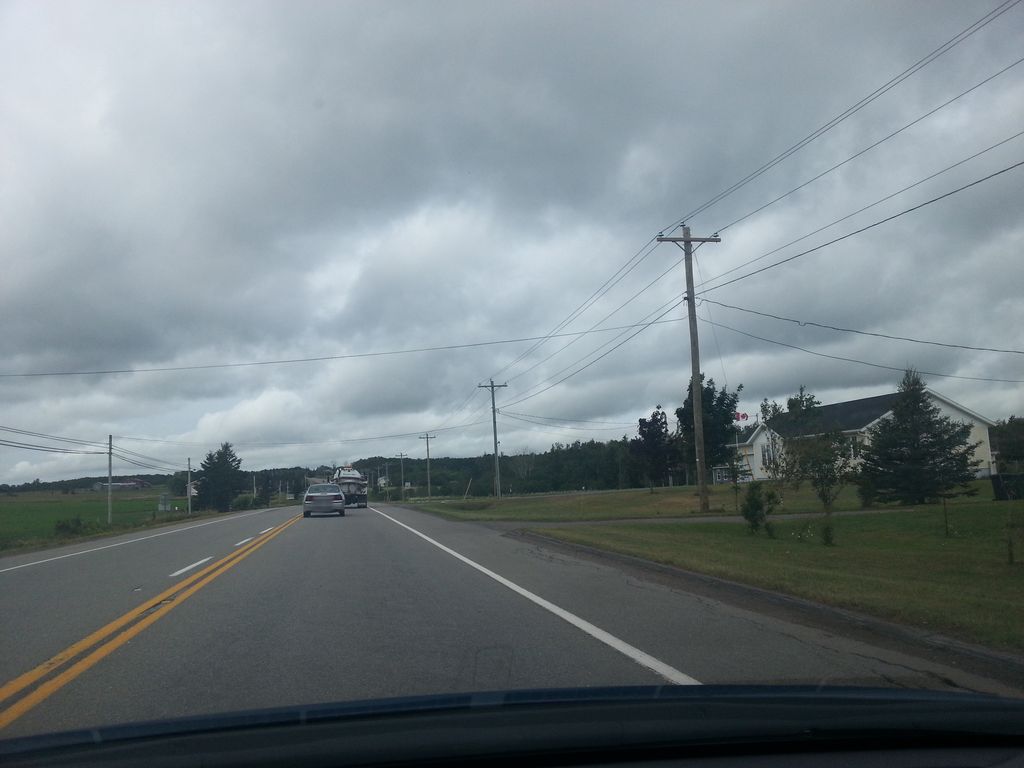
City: charlottetown